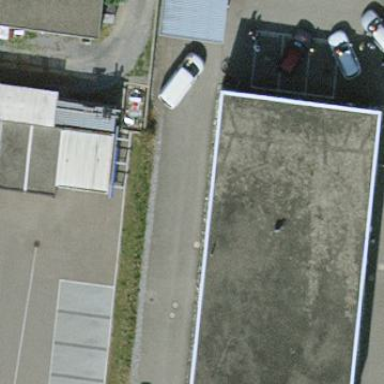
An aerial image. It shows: Industrial building housing car shop.